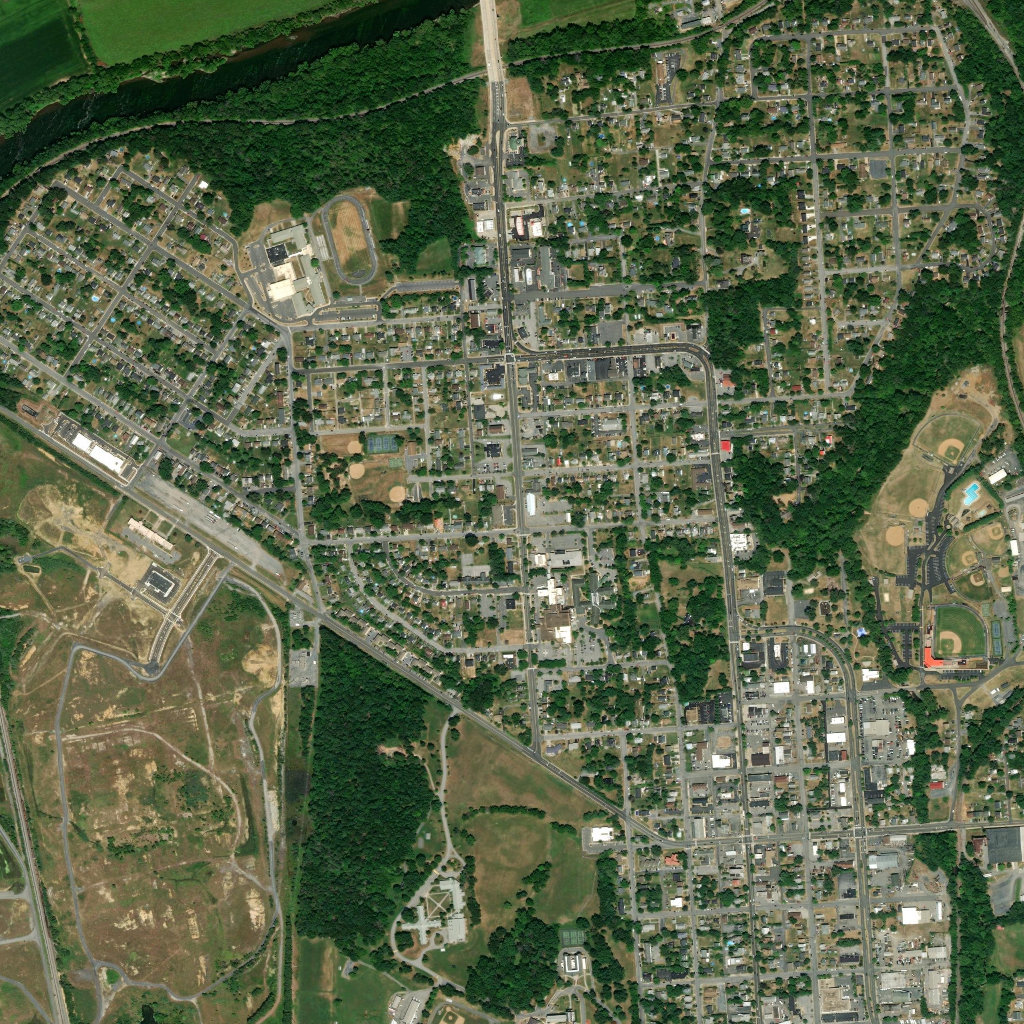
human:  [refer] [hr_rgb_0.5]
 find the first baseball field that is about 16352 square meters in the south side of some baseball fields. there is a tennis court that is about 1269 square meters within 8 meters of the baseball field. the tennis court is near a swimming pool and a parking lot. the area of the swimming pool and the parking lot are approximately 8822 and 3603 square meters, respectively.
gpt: <box>[[90, 58, 96, 65, 0]]</box>

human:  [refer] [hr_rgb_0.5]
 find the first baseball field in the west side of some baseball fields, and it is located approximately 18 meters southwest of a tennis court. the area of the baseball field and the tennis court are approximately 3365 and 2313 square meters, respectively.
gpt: <box>[[34, 44, 37, 48, 0]]</box>